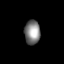
Tissue: lung
Cell type: Endothelial cells
Senescence score: 0.6296
Nuclear area (px): 375
Mean DAPI intensity: 128.392